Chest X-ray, PA view. Patient: 25 years old, sex M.
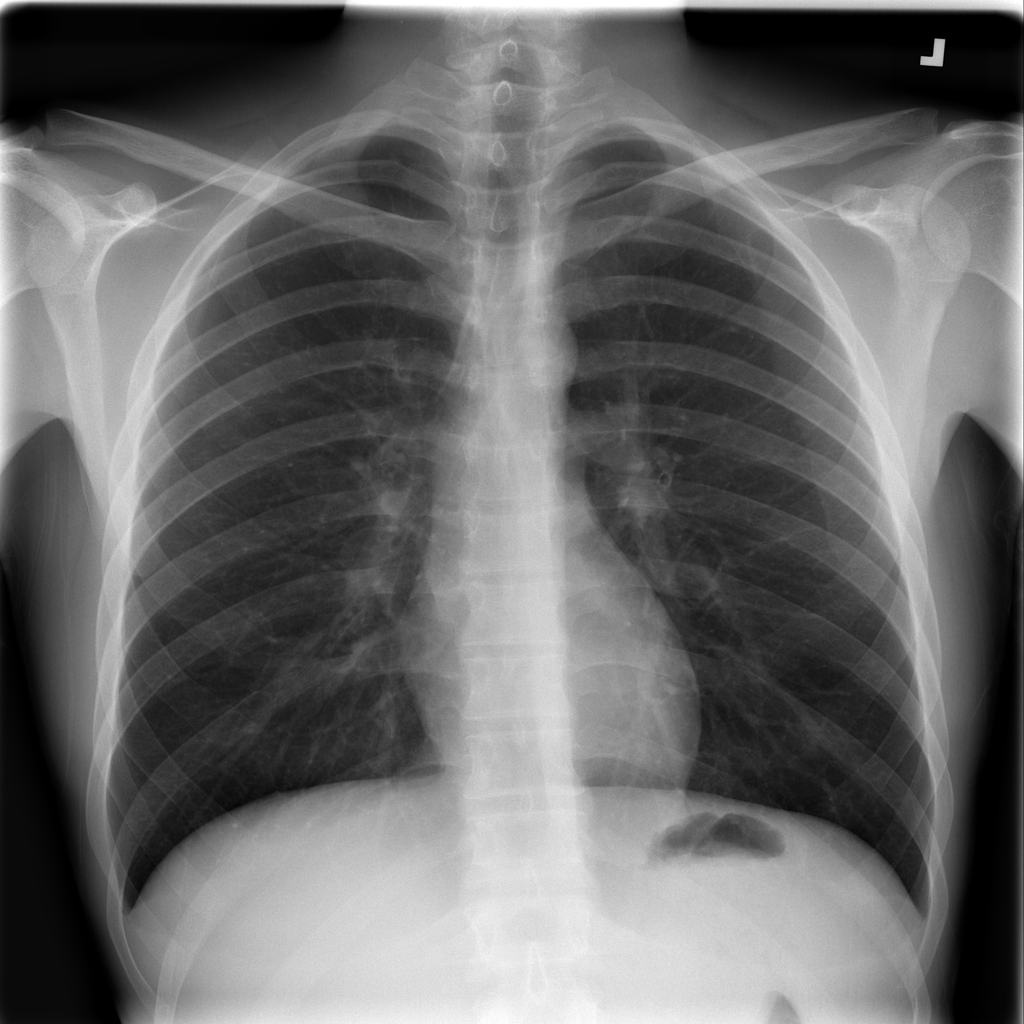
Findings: No Finding